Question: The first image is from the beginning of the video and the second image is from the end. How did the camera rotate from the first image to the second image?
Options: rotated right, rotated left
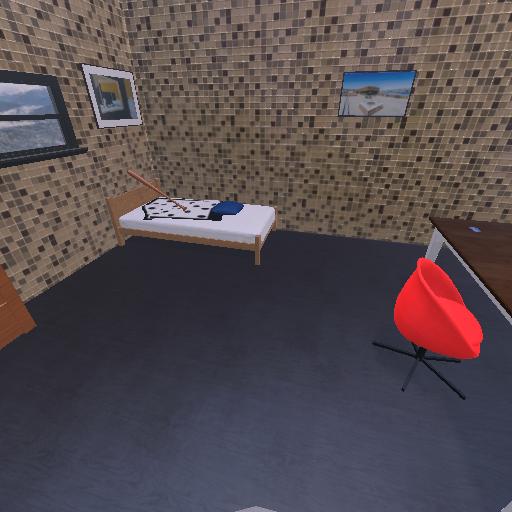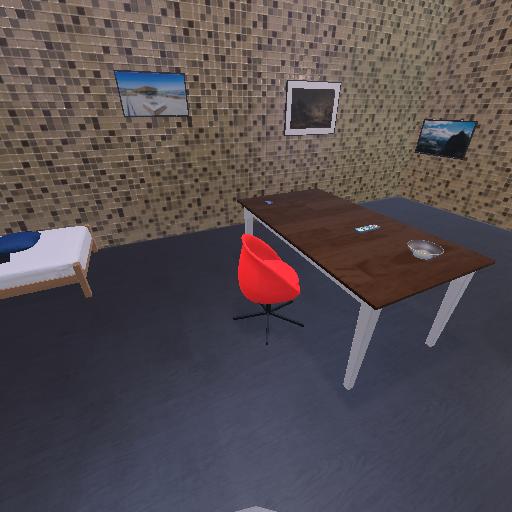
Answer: rotated right